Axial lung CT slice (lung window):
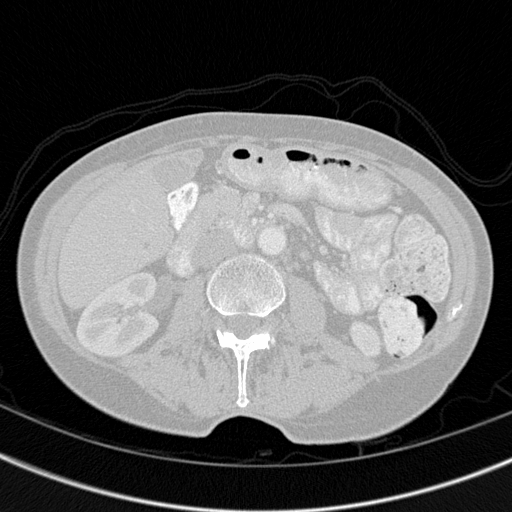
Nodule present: no